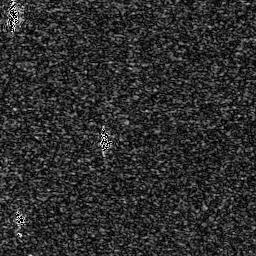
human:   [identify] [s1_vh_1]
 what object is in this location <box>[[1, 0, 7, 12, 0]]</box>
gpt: <ref>1 small ship at the top left</ref>

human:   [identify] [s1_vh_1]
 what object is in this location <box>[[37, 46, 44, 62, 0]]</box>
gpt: <ref>1 medium ship at the center</ref>